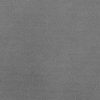
Atmospheric dust classification: dusty